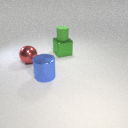
large green metal cube to the right of large blue metal cylinder